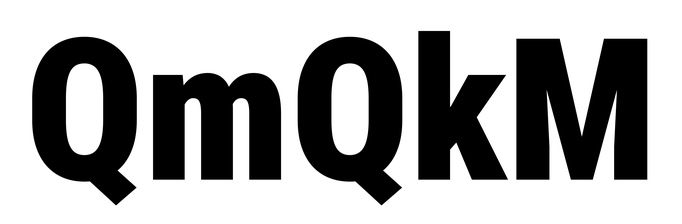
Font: Roboto_Condensed_Black